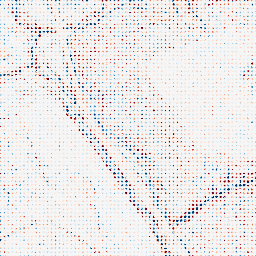
Category: edge_preserving
Decomposition family: bilateral
Decomposition parameters: d: 5
sigma_color: 25
sigma_space: 25
Upsampling method: sinc_blackman
Upsampling parameters: scale: 8
kernel_size: 4
Upsampling scale: 8